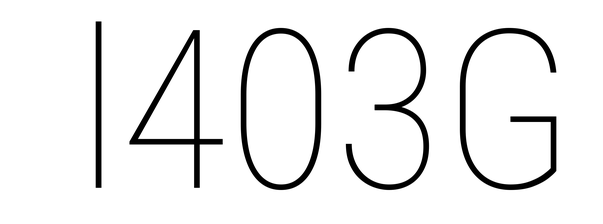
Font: Roboto_Condensed_Thin